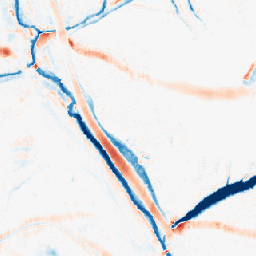
Category: morphological
Decomposition family: morphological_ellipse
Decomposition parameters: operation: average
width: 20
height: 10
Upsampling method: nearest
Upsampling parameters: scale: 8
Upsampling scale: 8